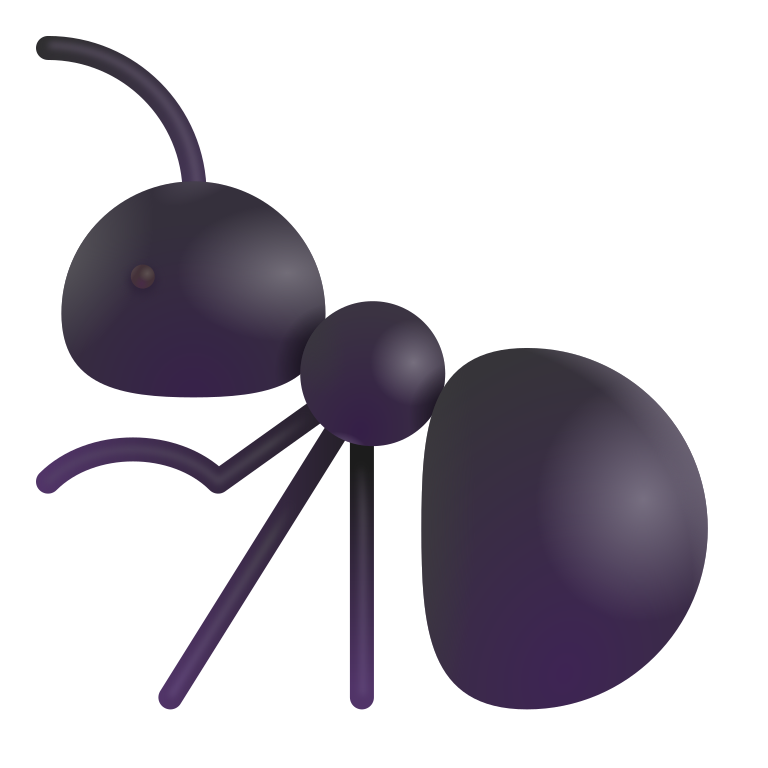
ant color